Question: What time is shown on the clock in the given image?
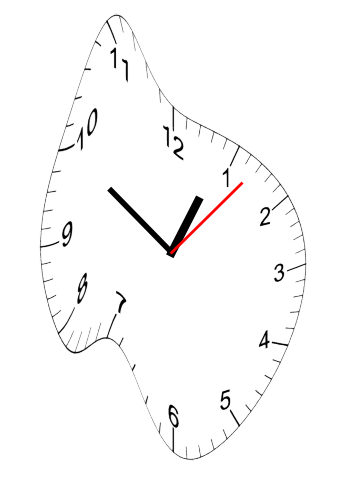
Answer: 12:50:07